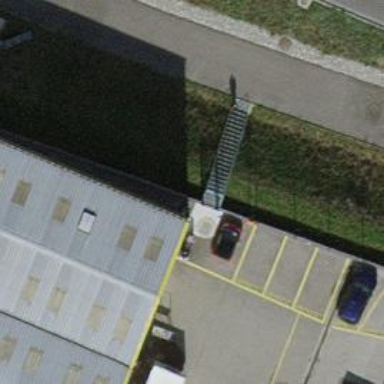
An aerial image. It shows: Metal steps along the road.